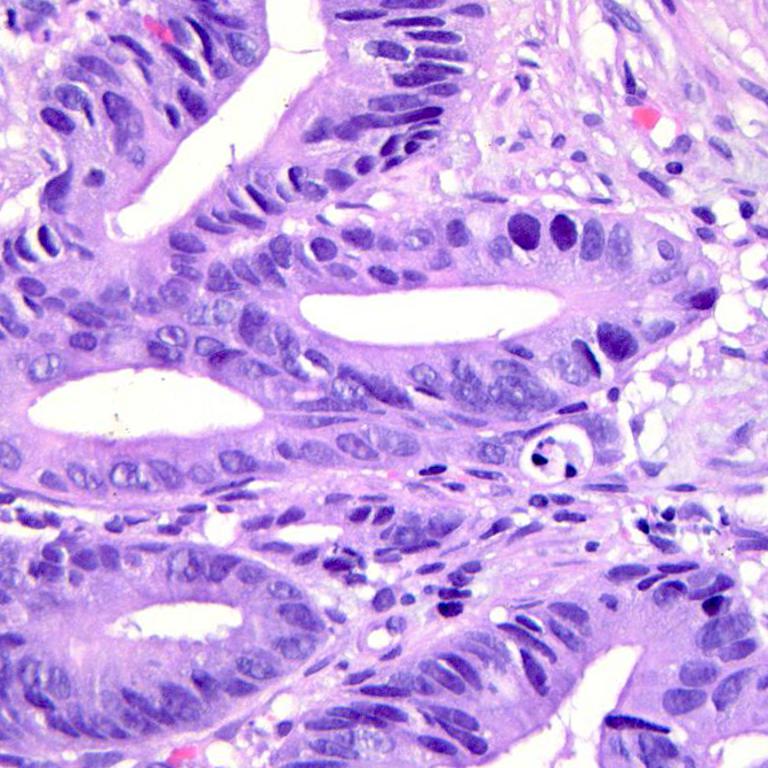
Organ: colon
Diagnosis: adenocarcinomas